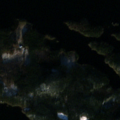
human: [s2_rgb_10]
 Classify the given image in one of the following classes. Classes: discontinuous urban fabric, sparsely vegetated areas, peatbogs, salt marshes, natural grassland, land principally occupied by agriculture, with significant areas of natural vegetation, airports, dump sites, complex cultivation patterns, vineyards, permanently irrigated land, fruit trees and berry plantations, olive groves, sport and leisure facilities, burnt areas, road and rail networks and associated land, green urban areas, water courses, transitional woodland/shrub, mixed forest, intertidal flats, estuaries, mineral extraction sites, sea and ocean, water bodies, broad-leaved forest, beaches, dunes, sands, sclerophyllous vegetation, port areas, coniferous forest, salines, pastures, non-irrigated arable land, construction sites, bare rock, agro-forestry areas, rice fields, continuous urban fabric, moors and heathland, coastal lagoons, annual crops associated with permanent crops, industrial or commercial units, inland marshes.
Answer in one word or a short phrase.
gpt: coniferous forest, water bodies